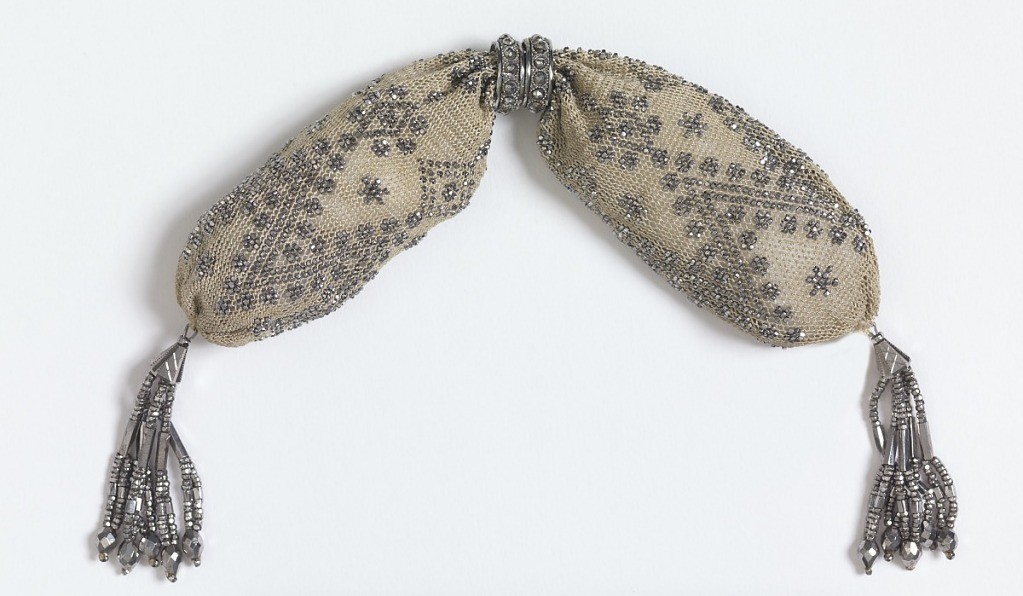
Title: Miser's purse
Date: early 19th century
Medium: silk, steel Technique: knotted netting
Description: White silk purse ornamented with cut steel beads in zigzag and diamond patterns. Two steel rings with raised ball pattern, control side opening; tassels of steel bars and beads at either end.